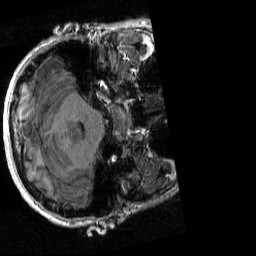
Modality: T1w
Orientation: axial
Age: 20
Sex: male
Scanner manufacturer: siemens
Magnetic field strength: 3 T
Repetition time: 2.3 s
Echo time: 0.00298 s